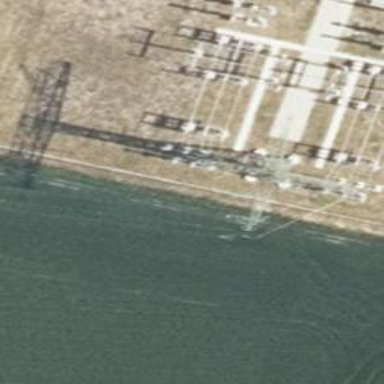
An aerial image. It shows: Three cables of power line.